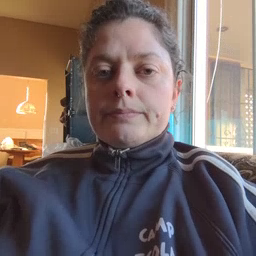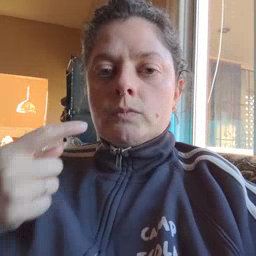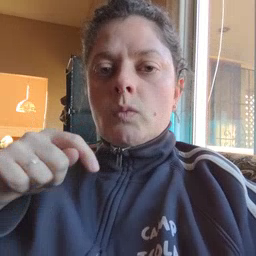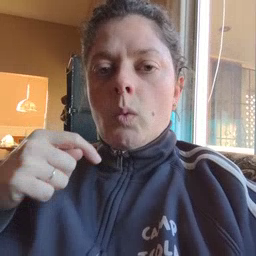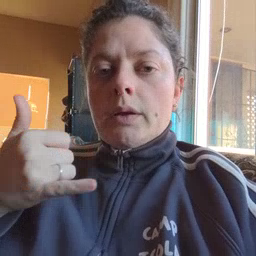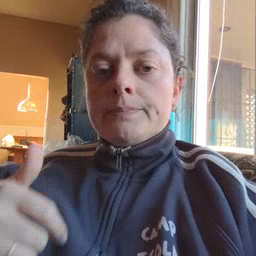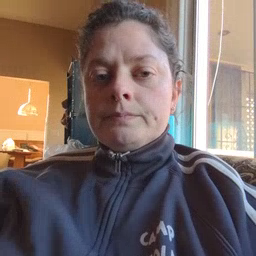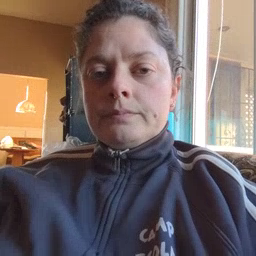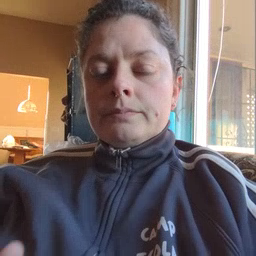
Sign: toy